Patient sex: M
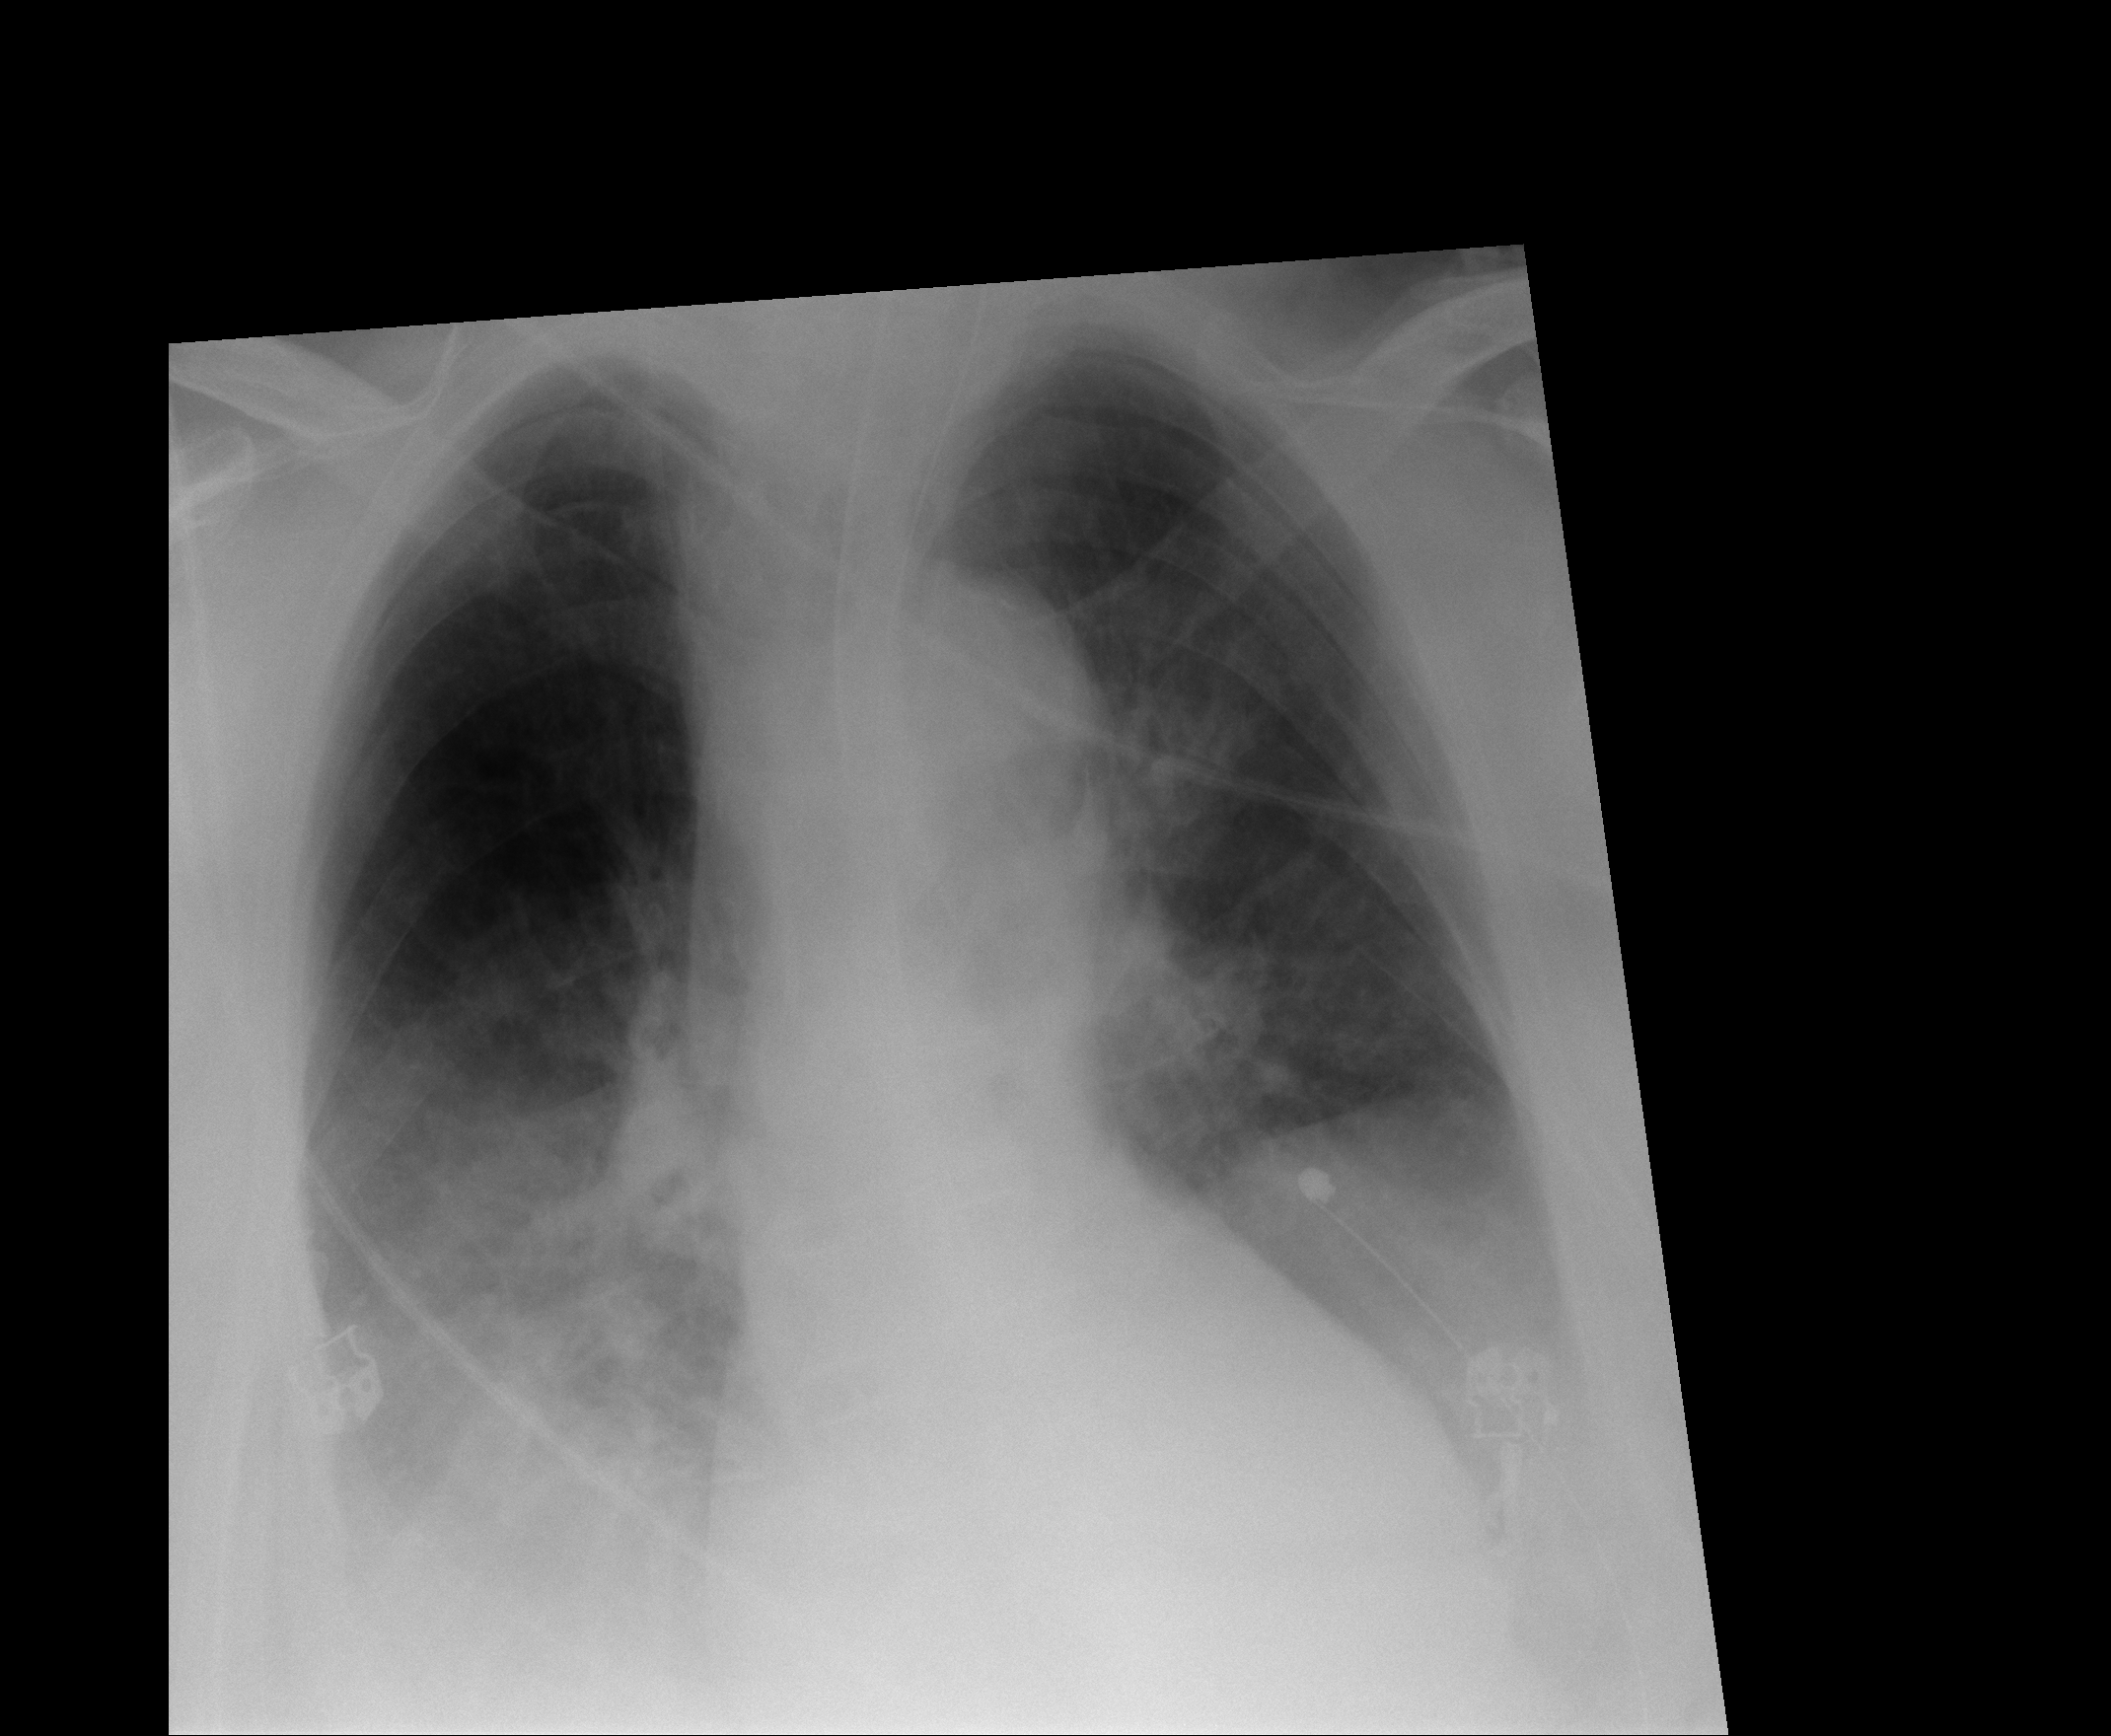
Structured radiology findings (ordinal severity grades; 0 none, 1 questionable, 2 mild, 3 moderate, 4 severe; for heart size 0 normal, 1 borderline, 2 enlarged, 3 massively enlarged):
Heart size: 1
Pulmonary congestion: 2
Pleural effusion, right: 2
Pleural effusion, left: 2
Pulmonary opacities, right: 2
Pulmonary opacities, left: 2
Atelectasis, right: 0
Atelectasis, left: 0